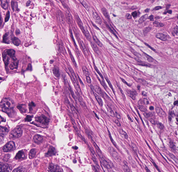
Tumor epithelial tissue: yes
Tumor-associated stroma tissue: yes
Normal tissue: no